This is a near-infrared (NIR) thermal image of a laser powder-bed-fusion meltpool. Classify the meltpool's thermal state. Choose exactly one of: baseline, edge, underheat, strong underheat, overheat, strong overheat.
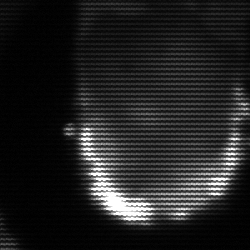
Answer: baseline